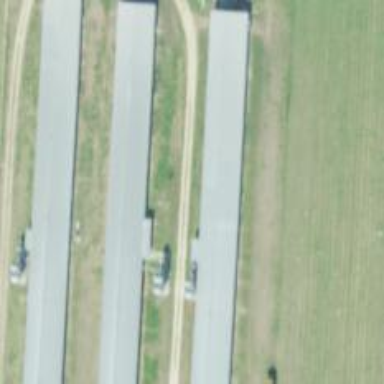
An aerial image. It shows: Poultry farmyard is depicted in the image.